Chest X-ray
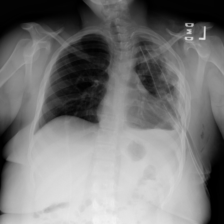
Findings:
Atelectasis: negative
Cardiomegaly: negative
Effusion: positive
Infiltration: negative
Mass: negative
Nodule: negative
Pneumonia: negative
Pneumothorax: negative
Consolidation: negative
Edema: negative
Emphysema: positive
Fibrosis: negative
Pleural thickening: positive
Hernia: negative